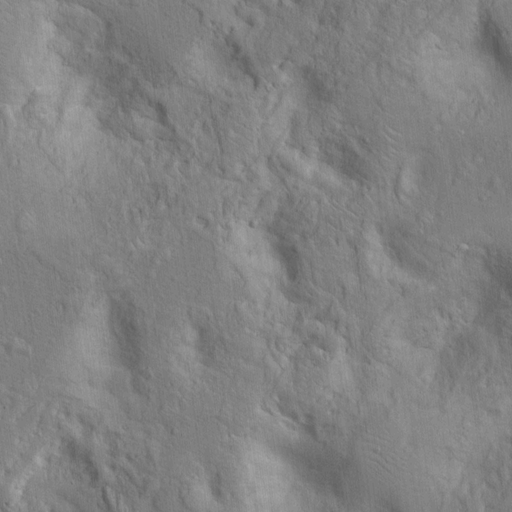
Classes present: Background, Cone